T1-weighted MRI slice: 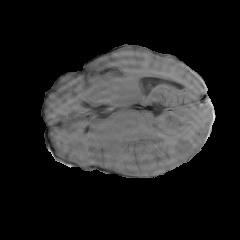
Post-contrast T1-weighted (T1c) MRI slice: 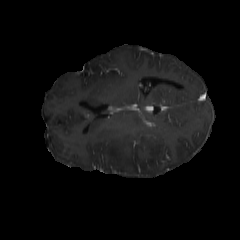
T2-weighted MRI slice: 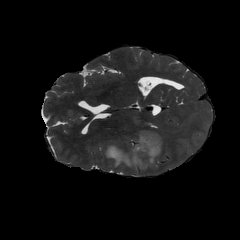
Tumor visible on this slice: yes